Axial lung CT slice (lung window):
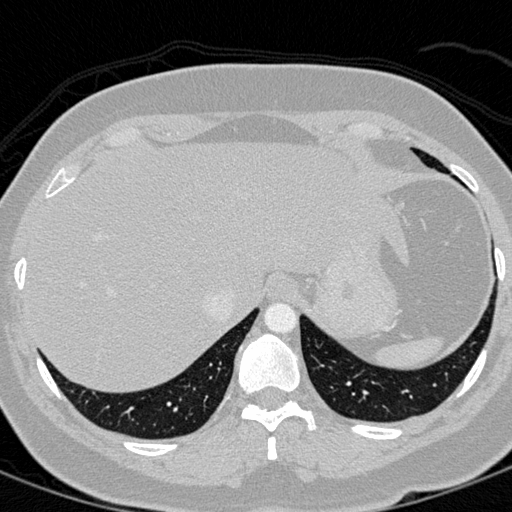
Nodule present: no